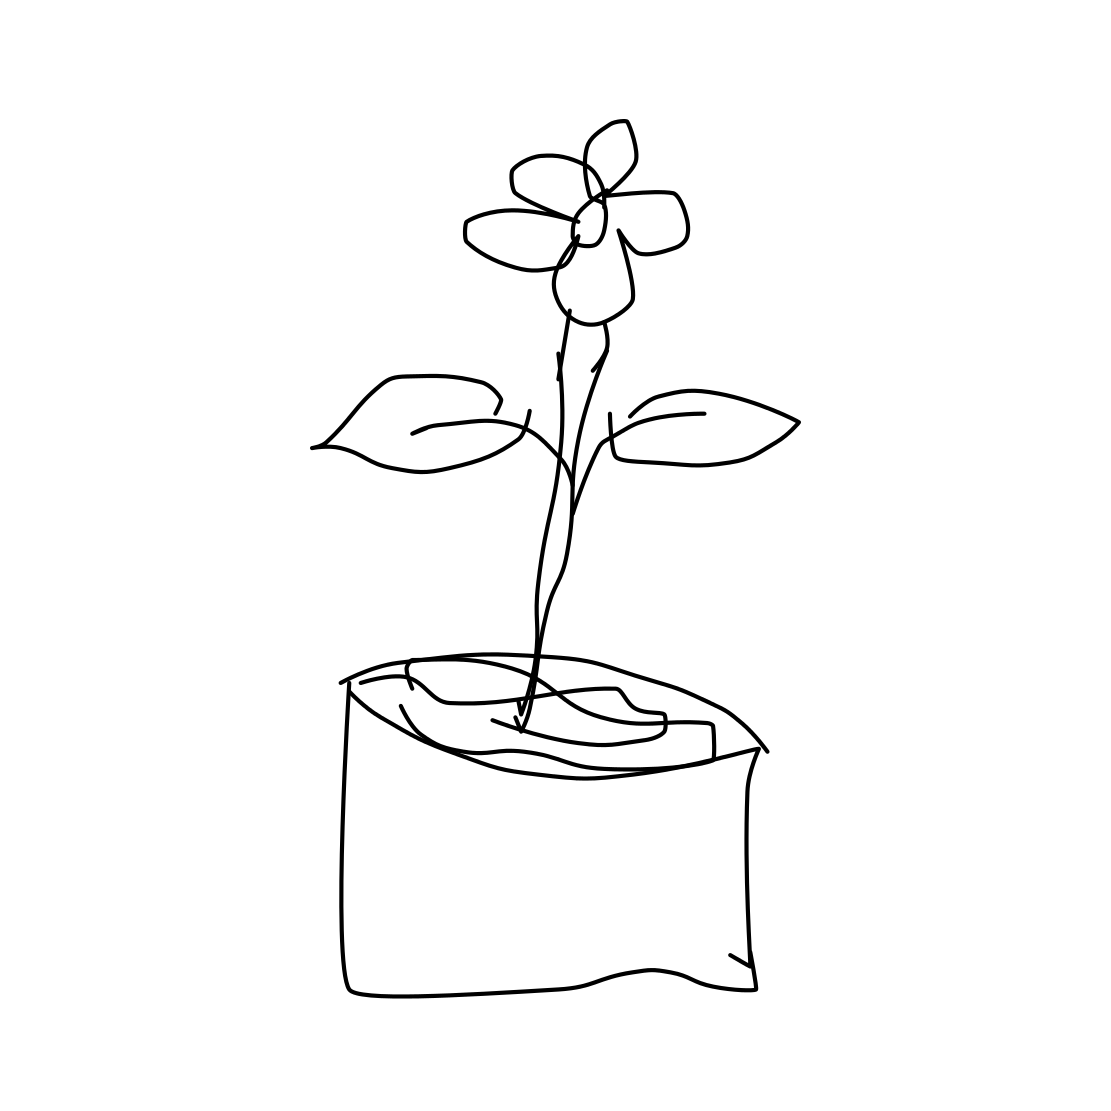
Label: potted plant